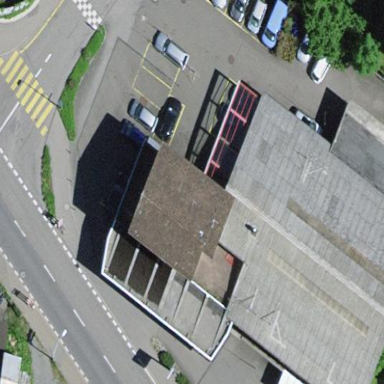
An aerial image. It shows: Part of building is shown in the image.